Aerial crown-view tile of a tropical tree (Barro Colorado Island, Panama), acquired 20250915:
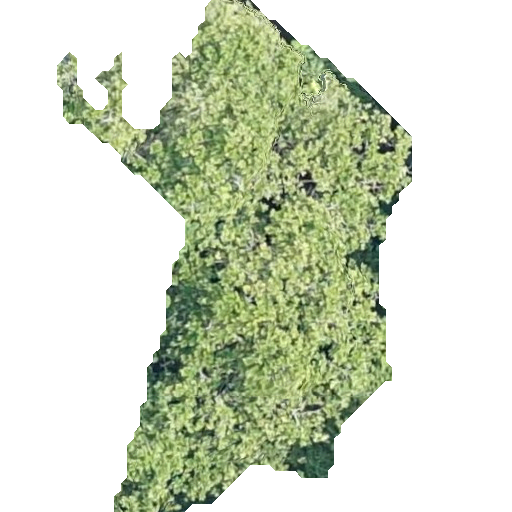
Species: Anacardium excelsum
GBIF accepted scientific name: Anacardium excelsum
Crown area: 149.125 m²